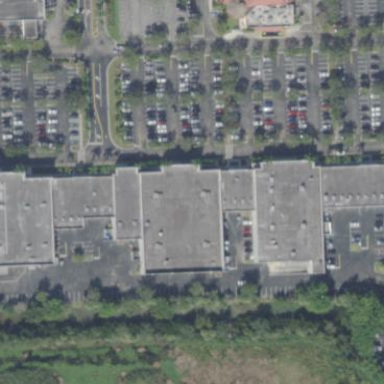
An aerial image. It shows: Mall building that functions as shopping mall.